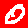
Digit: 0